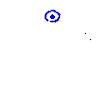
Particle: pion